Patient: sex F, age 74
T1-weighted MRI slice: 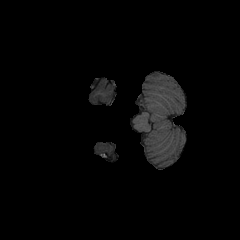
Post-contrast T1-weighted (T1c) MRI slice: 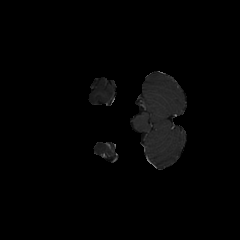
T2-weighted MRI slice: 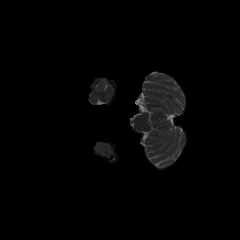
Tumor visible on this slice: no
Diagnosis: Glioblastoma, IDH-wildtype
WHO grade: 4